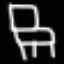
Label: chair